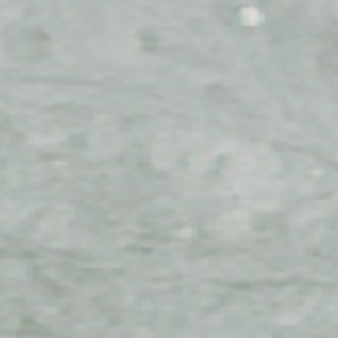
Label: other